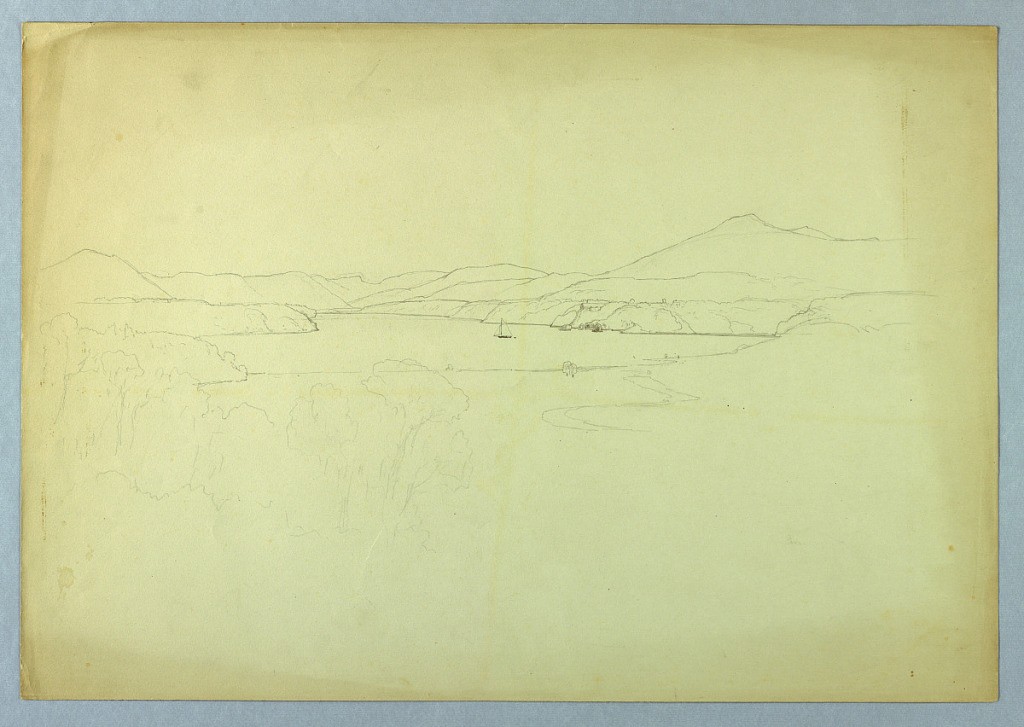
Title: Study of landscape
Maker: William Stanley Haseltine, American, 1835–1900
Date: ca. 1855
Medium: Graphite on paper
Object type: Drawing
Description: Sketch of a landscape with a sailboat in the center.